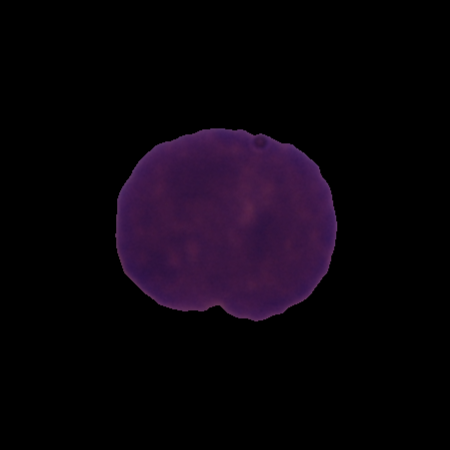
Label: cancer